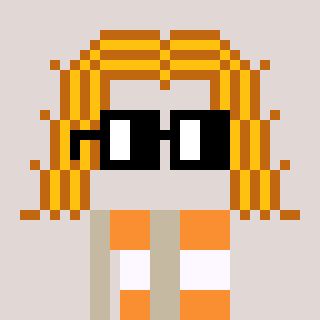
a pixel art character with square black glasses, a hair-shaped head and a bege-colored body on a warm background